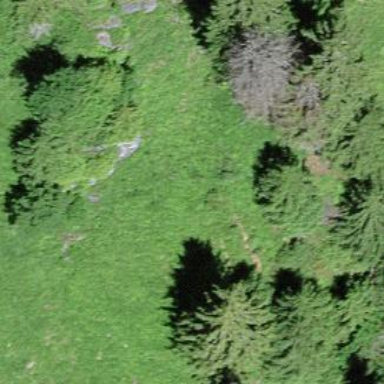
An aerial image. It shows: Forest area.